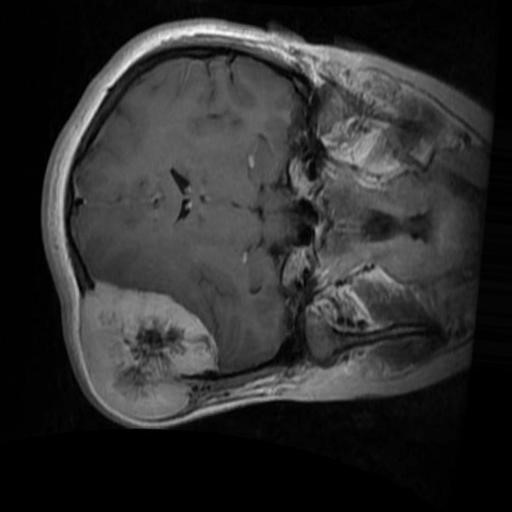
Label: brain_menin